Question: I've been working on HBase from a couple of week, still in design state for my project with an ongoing POC. Now before i ask my query let me give brief description of what i've inferenced.
The basic unit of horizontal scalability in HBase is called a Region. Regions are a subset of the table's data and they are essentially a contiguous, sorted range of rows that are stored together.
when regions become too large after adding more rows, the region is split into two at the middle key, creating two roughly equal halves.
The multi-map structure of a HBase table can thus be summarized as
key -> family -> column -> timestamp -> value.
HBase, internally, keeps special catalog tables named -ROOT- and .META. within which it maintains the current list, state, and location of all regions afloat on the cluster. The -ROOT- table holds the list of .META. table regions. The .META. table holds the list of all user-space regions. Entries in these tables are keyed by region name, where a region name is made of the table name the region belongs to, the region's start row, its time of creation, and finally, an MD5 hash of all of the former
Numbers of rows that can be stored in a region depends upon threshold value defined for a region i.e. this is something what i believe can be given manually.
SO what i want to do is :-
If a table with USERID , ROLE & YEAR is their with lets say millions of tuples. I want to create two layers.
One layer with region nodes differentiated on year's range. lets say one region stored data from 1990 - 1995 , another stores data from 1996 - 2000 and so on.
& second layer having differentiated on roles. for example one region node keeps data for admin (id -1), another for users(id -2) and so on.
Each layer has its own region server and mapped in meta table and meta table managed by ZOOKEEPER.
Refer below figure for further clarification :-

Perhaps more than one zookeepers may work in sync managed by another zookeeper above them.
So this is the design what i'll be proposing and i want to inquire about its feasibility
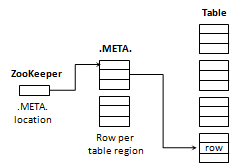
Answer: If you create the two tables, hbase will automatically do the splitting and rebalancing if needed.
If you want to manually pre-split the table, on creation you can specify the set of key-ranges that you want, for each table, and hbase will create one region per range. then the balancer will take care of distributing the different regions to different machines.
You don't need to care about Zookeeper, -ROOT- or .META.
<URL>